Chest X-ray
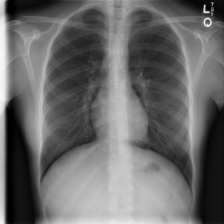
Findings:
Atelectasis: negative
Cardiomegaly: negative
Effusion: negative
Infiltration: negative
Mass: negative
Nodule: negative
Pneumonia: negative
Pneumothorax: negative
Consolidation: negative
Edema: negative
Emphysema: negative
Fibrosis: negative
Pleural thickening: negative
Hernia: negative